Question: I want a textbox functionality like a gmail login page textbox. Right now I have code like this:
'''
<script>
function inputFocus(i){
if(i.value===i.defaultValue){ i.value=""; i.style.color="#000"; }
}
function inputBlur(i){
if(i.value===""){ i.value=i.defaultValue; i.style.color="#888"; }
}
</script>
<body>
<input type="text" name="firstname" title="First Name" style="color:#888;"
value="First Name" onfocus="inputFocus(this)" onblur="inputBlur(this)" />
...
</body>
'''
The problem with this code is when I select the tetbox, type "First Name" and if I reselect the textbox the text is clearing. And also gmail login page textbox functionality looks great, until I type a letter it shows the transperent text. But I don't know how to implement it.

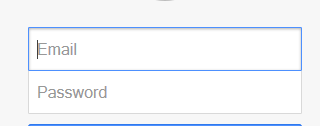
Answer: If you want to delete the "transparent text" once start typing, you can use placeholder attribute of input element
This attribute is introduced in HTML5 to handle this scenario without writing any peice of javascript code
Your html code should look like this
'''
<input type="text" name="firstname" placeholder="First Name"/>
'''
This will also work as desired when you delete your text, as it will reset the transparent text back again.
Also, <URL>
I also, encourage you to review <URL>, it will save a your time writing a lot of javascript to handle already built in functionalities